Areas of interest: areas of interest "Xi Qī Agricultural Cultural Village"
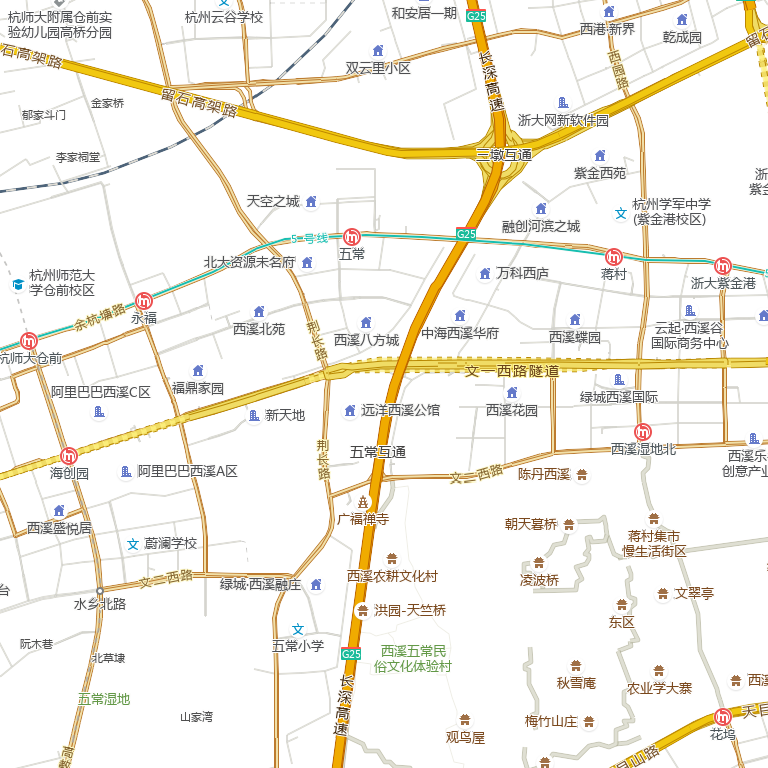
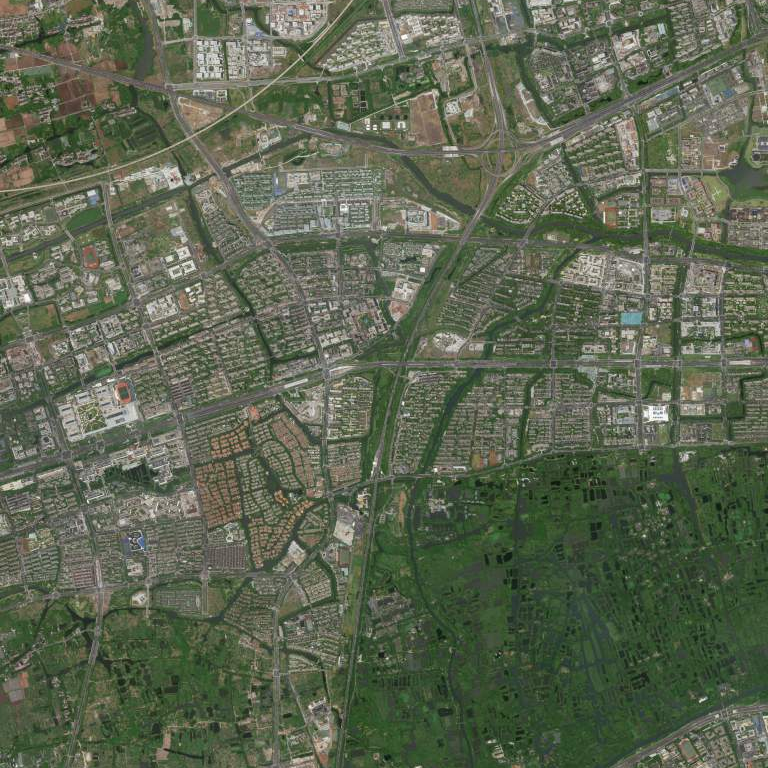